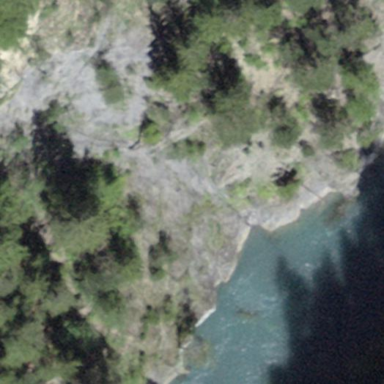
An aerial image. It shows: Landscape of bare rock.